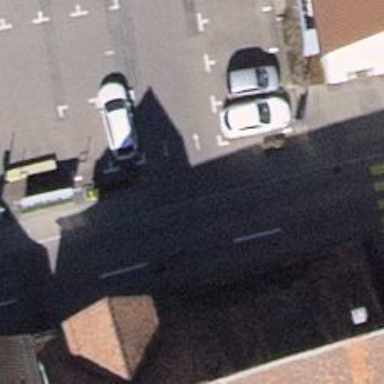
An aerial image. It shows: Post box.